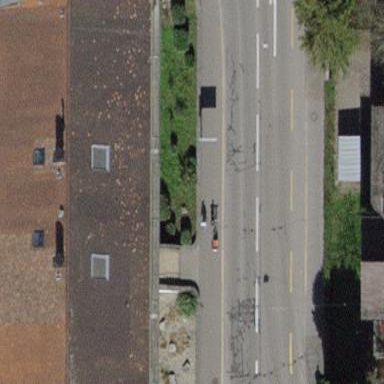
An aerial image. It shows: Building with hipped roof oriented along the structure.